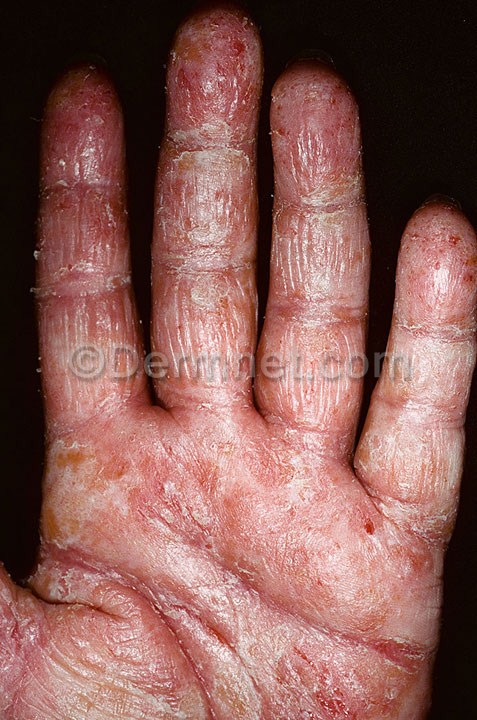
Disease: Eczema Photos